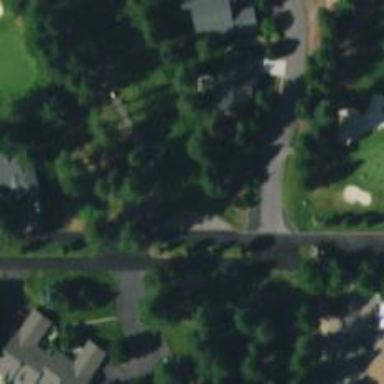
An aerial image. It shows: Service road designated as golf cart path.